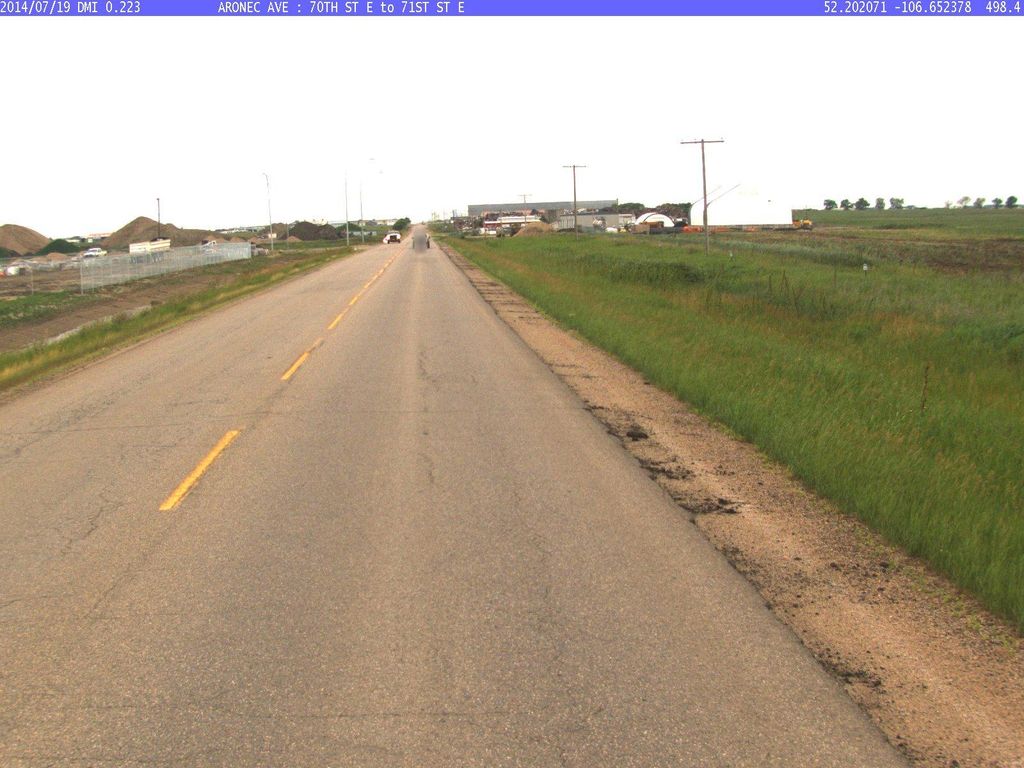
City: saskatoon